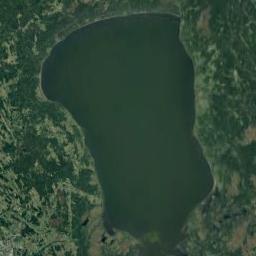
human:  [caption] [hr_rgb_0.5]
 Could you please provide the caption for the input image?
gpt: The lake is very small .

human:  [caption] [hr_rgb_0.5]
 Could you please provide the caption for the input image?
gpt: The lake lies on a flat ground covered with vegetation and the water is deep green .

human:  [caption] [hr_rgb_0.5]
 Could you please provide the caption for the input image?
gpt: There are many trees around the lake .

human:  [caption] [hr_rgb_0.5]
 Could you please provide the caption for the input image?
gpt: The almost rectangular blue lake is surrounded by green forest .

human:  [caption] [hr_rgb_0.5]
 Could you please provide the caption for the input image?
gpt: There are green forests and meadows around the lake .